Question: How to show on the "panel" title and url current page?
My problem is the misunderstanding of port.emit, port.on.

No "title" panel, "title" current page.
main.js
'''
var pa = require("sdk/panel");
var se = require("sdk/self");
// ...
var panel = pa.Panel({
width: 400,
height: 350,
contentURL: [
se.data.url("./popup.html")],
contentScriptFile: [
se.data.url("popup.js"),
se.data.url("./js/jquery-2.1.0.min.js"),
se.data.url("./js/bootstrap.min.js")],
contentStyleFile: [
se.data.url("./css/bootstrap.min.css"),
se.data.url("./css/font-awesome.min.css")],
onHide: handleHide
});
// ...
'''
popup.js
'''
var url_page, title_page; // No document.title or document.location
console.log(url_page);
console.log(title_page);
'''
Thank you for your help.
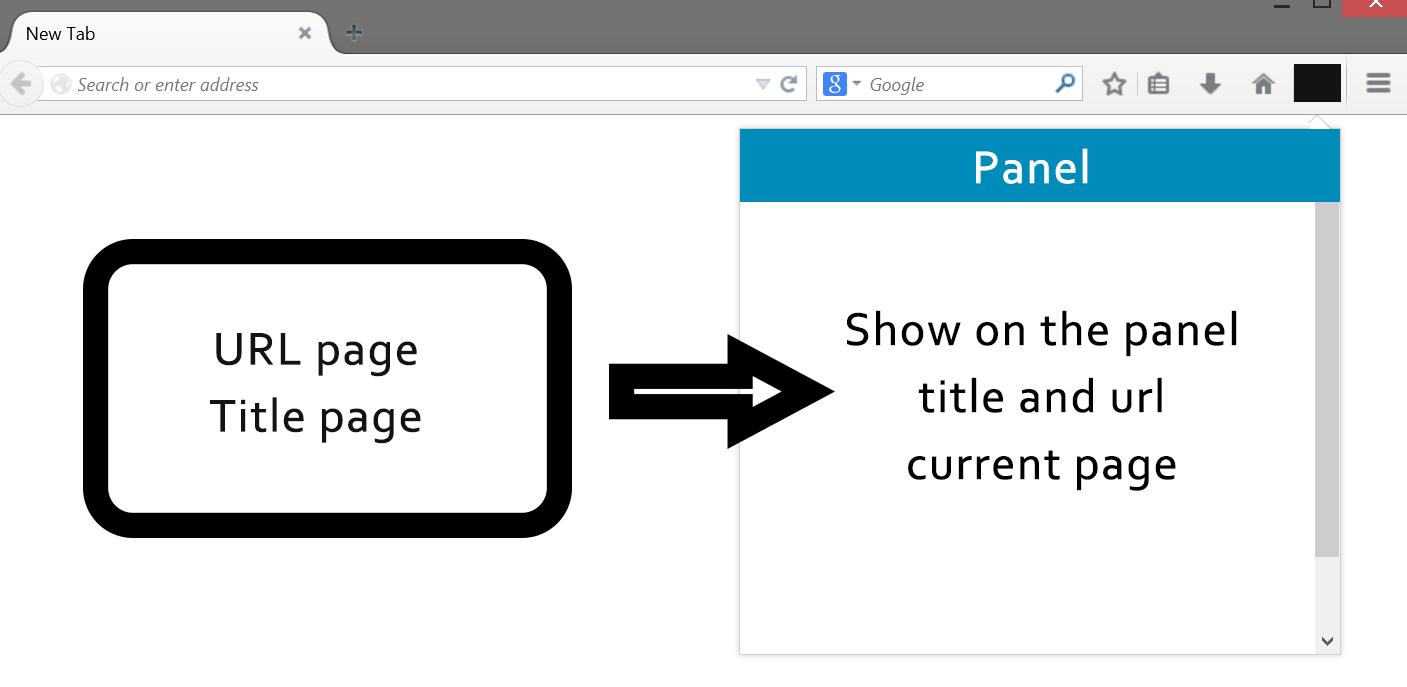
Answer: In main.js:
'''
var pa = require("sdk/panel");
var se = require("sdk/self");
var tabs = require('sdk/tabs');
var panel = pa.Panel({
width: 400,
height: 350,
contentURL: [
se.data.url("./popup.html")],
contentScriptFile: [
se.data.url("popup.js"),
se.data.url("./js/jquery-2.1.0.min.js"),
se.data.url("./js/bootstrap.min.js")],
contentStyleFile: [
se.data.url("./css/bootstrap.min.css"),
se.data.url("./css/font-awesome.min.css")],
onHide: handleHide,
onShow: function() {
this.port.emit('show', {
url: tabs.activeTab.url,
title: tabs.activeTab.title
})
}
});
'''
In popup.js add:
'''
self.port.on('show', ({ url, title }) => {
console.log(url);
})
'''